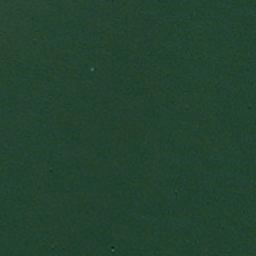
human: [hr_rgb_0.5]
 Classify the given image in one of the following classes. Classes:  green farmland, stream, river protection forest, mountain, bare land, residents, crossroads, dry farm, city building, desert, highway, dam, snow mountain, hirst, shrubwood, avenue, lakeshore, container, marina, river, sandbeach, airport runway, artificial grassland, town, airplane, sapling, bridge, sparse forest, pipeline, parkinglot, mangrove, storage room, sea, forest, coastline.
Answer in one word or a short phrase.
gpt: sea